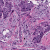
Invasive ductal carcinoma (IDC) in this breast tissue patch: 0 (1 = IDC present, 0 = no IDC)